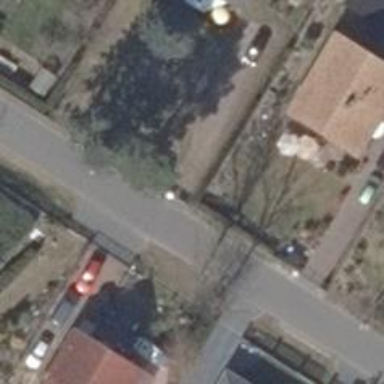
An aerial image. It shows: Residential road with asphalt surface.